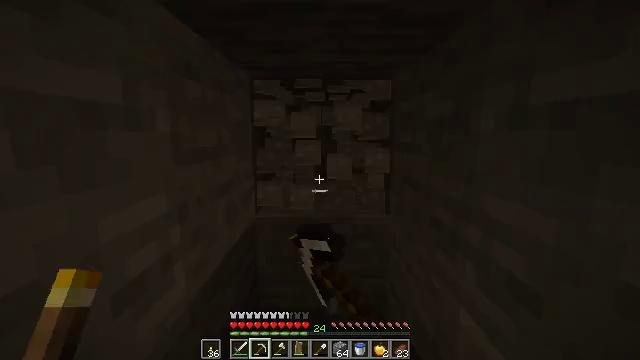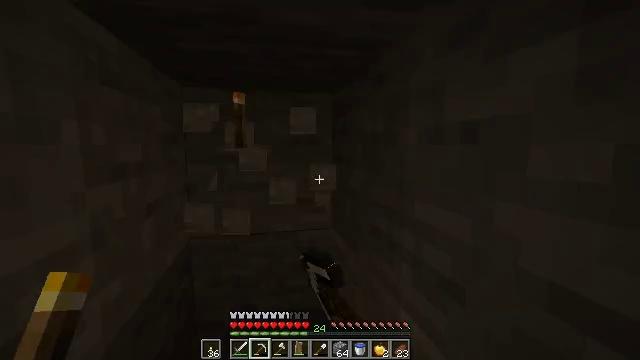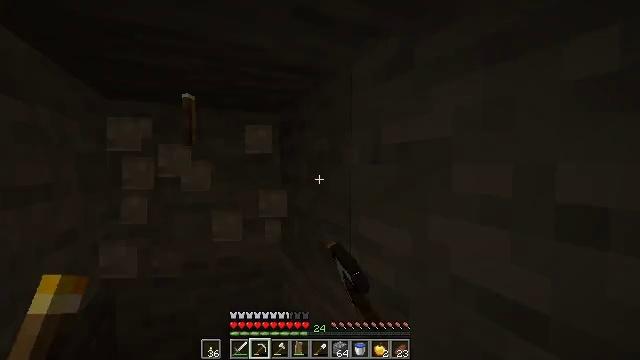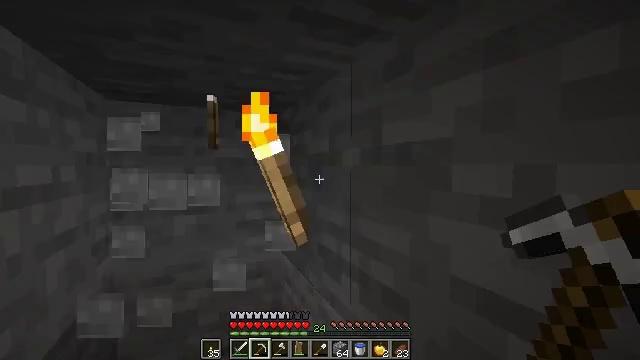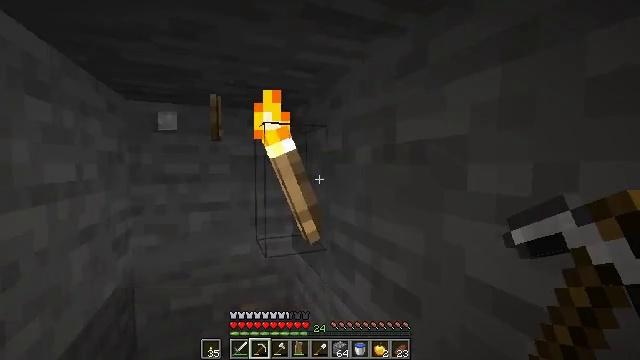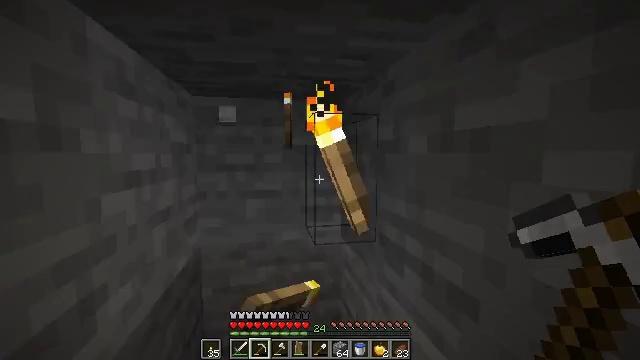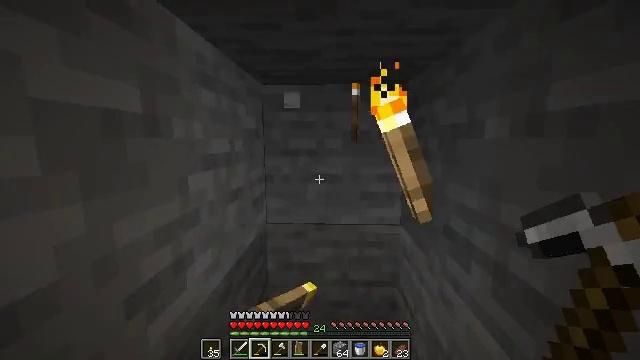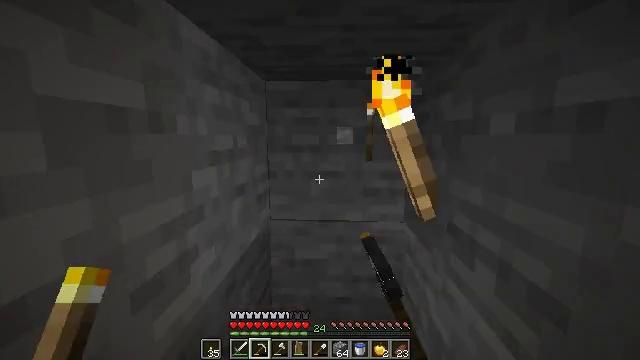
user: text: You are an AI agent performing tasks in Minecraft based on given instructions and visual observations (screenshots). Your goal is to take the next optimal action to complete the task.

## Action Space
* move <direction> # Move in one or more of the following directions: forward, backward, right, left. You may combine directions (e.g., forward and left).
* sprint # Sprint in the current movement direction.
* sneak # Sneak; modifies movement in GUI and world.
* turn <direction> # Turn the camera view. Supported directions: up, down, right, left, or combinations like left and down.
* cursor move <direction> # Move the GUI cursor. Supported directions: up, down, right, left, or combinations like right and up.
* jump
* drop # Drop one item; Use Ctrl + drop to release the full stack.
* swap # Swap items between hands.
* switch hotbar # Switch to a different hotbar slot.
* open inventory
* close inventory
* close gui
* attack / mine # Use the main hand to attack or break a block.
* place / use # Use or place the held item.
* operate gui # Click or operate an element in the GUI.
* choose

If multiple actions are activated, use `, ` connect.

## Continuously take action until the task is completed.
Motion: motion action
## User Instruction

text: Harvest stone in the caves.
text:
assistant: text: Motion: turn right and up, attack / mine
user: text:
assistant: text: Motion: turn right and up
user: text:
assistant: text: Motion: use / place
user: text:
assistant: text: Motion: turn left, use / place
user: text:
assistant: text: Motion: turn left and down
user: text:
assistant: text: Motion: turn left and down
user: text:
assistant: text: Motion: attack / mine
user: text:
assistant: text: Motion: attack / mine